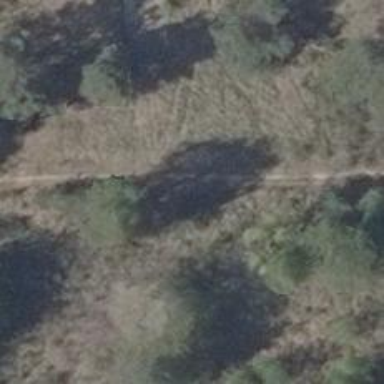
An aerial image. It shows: Dirt track road with grade 4 track type.